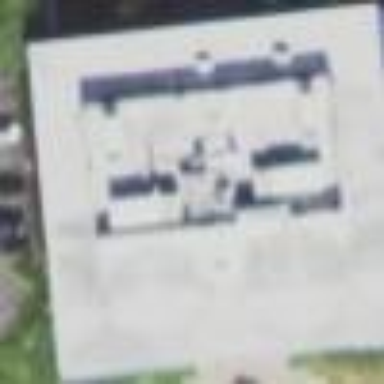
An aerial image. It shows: Civic building.